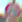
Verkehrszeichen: Geschwindigkeit70
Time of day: Midday
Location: Outdoor (Nature)
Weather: Clear
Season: NotSpecified
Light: Natural